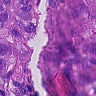
Metastatic tissue present: yes